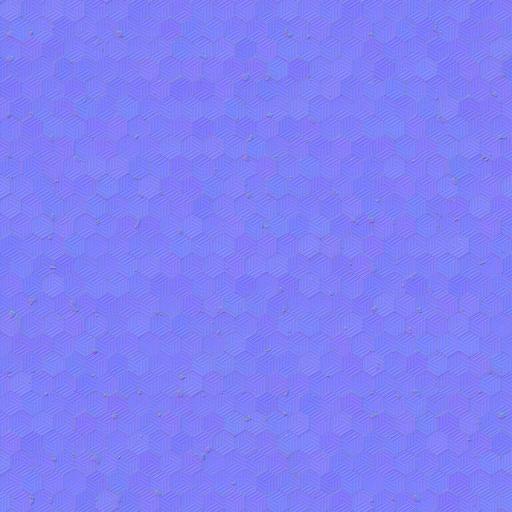
blue hexagon mosaic pool tiled tiles white